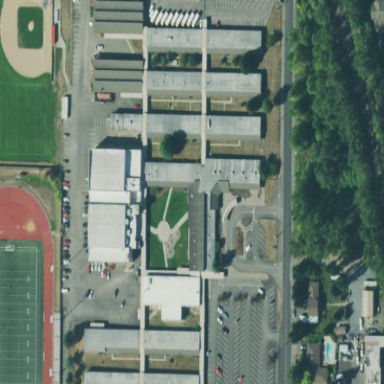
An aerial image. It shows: School building.